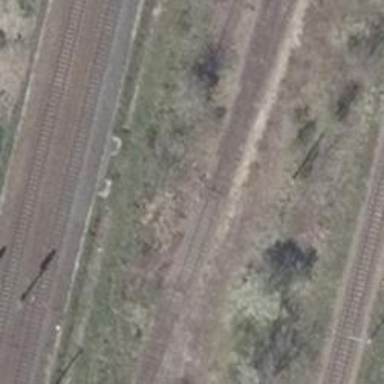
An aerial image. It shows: Railway switch with the turnout on the left side.